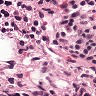
Metastatic tissue present: no